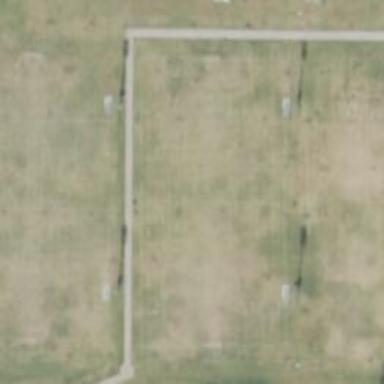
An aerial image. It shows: Grass pitch used for soccer.